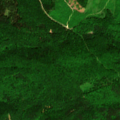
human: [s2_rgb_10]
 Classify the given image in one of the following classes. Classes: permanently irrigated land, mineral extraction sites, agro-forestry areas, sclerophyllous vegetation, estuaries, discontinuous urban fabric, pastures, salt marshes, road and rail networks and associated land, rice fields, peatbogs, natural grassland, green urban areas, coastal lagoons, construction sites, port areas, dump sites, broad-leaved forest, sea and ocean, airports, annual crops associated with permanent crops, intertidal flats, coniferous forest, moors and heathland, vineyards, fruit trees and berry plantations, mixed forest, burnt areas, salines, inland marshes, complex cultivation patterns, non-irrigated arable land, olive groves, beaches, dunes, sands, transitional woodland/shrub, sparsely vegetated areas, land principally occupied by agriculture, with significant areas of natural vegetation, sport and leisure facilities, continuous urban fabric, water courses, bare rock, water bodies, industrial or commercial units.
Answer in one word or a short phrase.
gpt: broad-leaved forest, mixed forest